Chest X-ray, PA view. Patient: 52 years old, sex M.
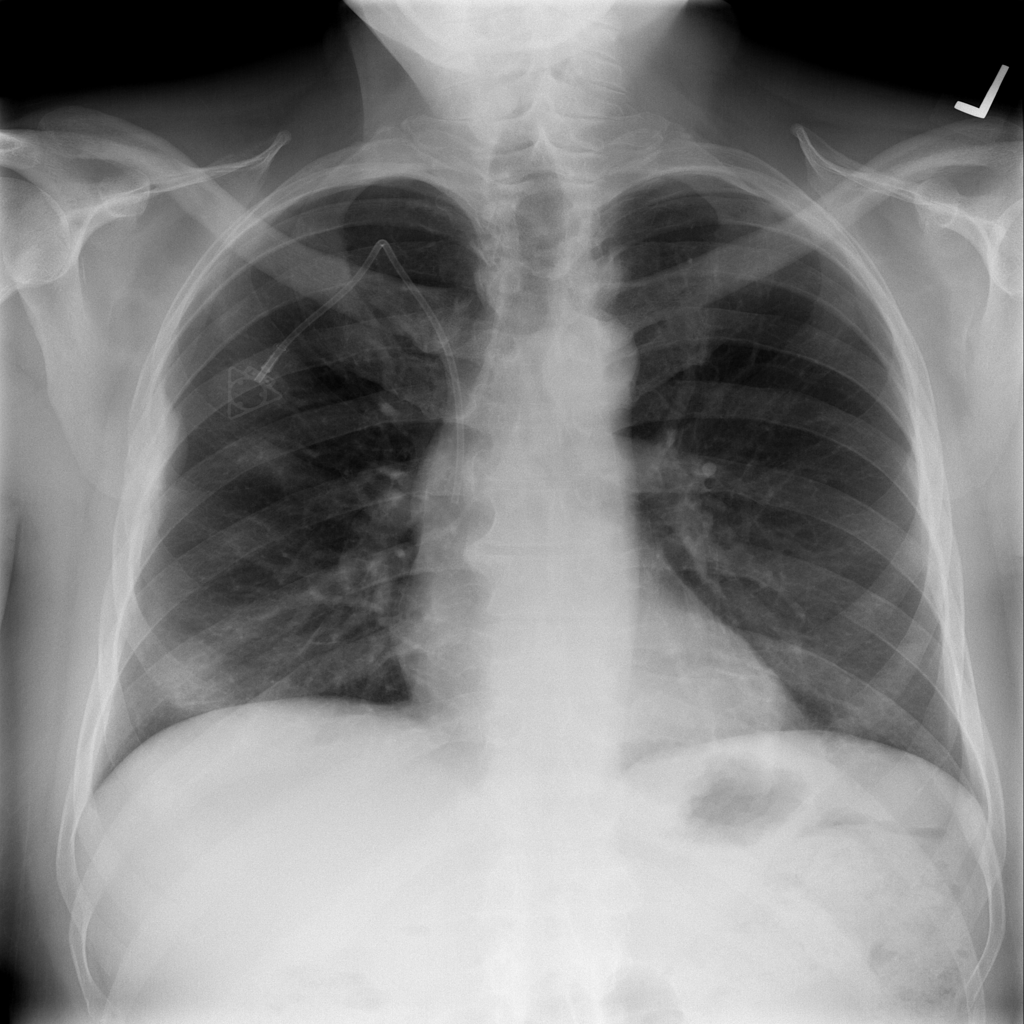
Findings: No Finding